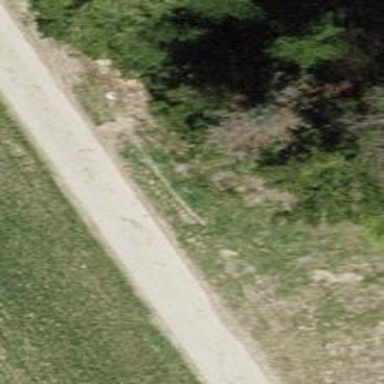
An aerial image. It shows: Concrete track with grade1 tracktype.